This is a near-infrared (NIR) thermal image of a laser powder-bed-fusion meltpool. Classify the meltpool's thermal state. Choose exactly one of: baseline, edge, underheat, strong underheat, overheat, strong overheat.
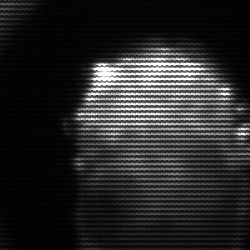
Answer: baseline